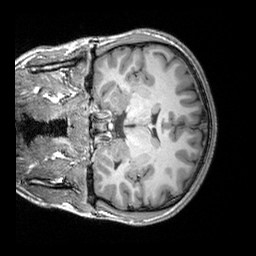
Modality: T1w
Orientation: coronal
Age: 20
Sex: male
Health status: healthy
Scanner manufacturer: siemens
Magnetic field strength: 3 T
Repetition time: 2.3 s
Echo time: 0.00303 s